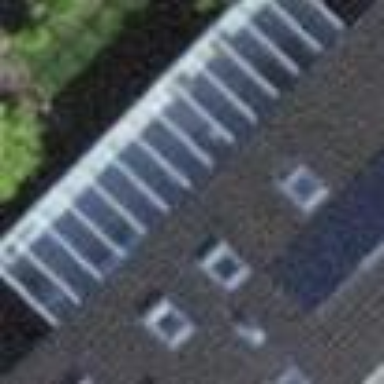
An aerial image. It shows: View of roof of building.